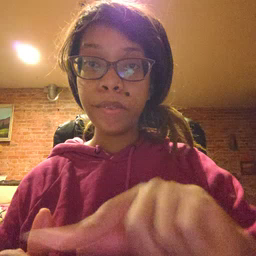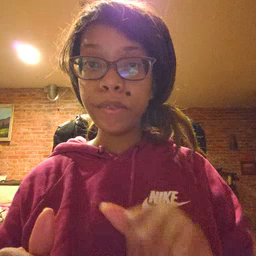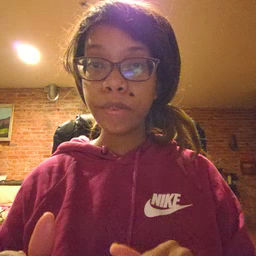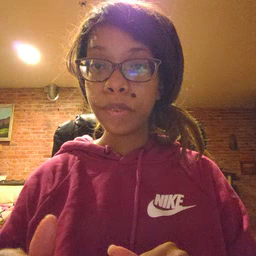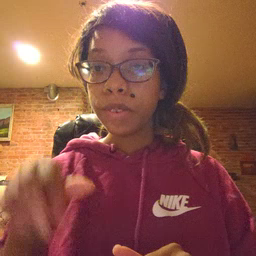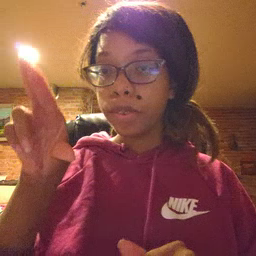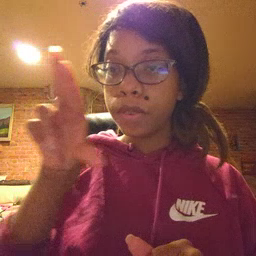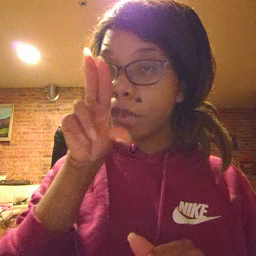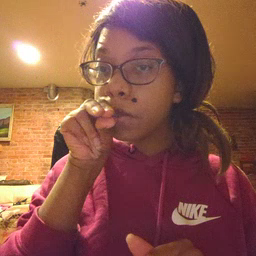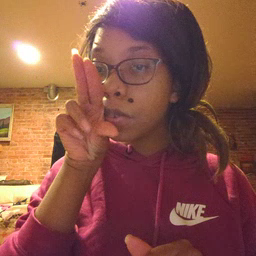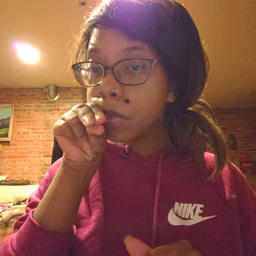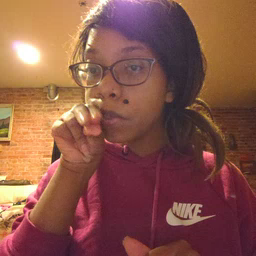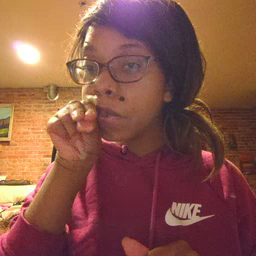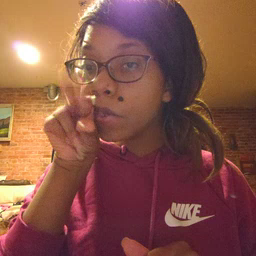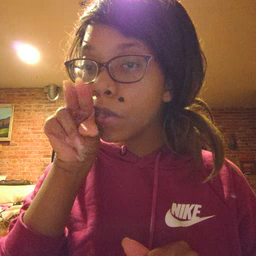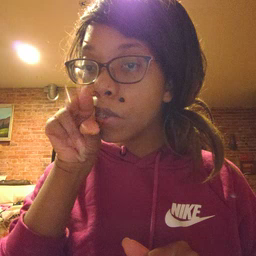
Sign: duck